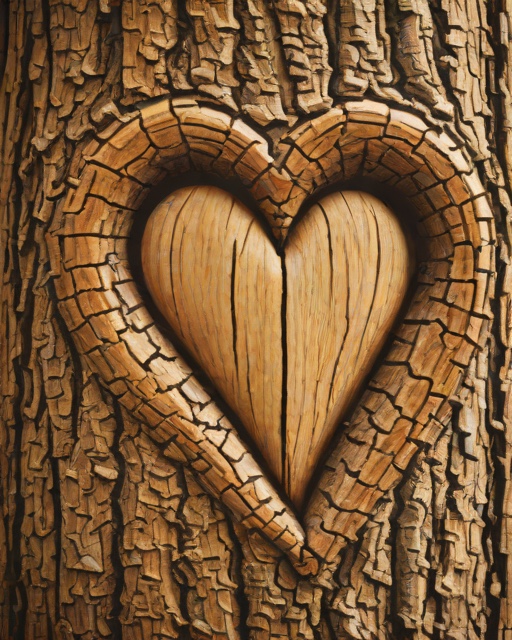
Category: Valentine